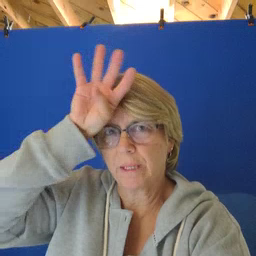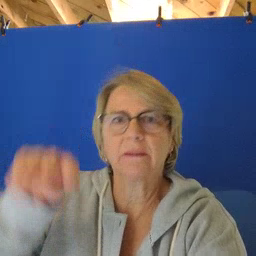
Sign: fireman